Question: Ok so I used this code to make the table:
'''
CREATE TABLE Clients
(
ID int IDENTITY(1,1) PRIMARY KEY,
NAME varchar(20) NOT NULL,
BALANCE int NOT NULL,
)
'''
And it worked good for the first few times and after when i add a new record it gives it like an random id:

I dont really know what the problem is so you might tell me?
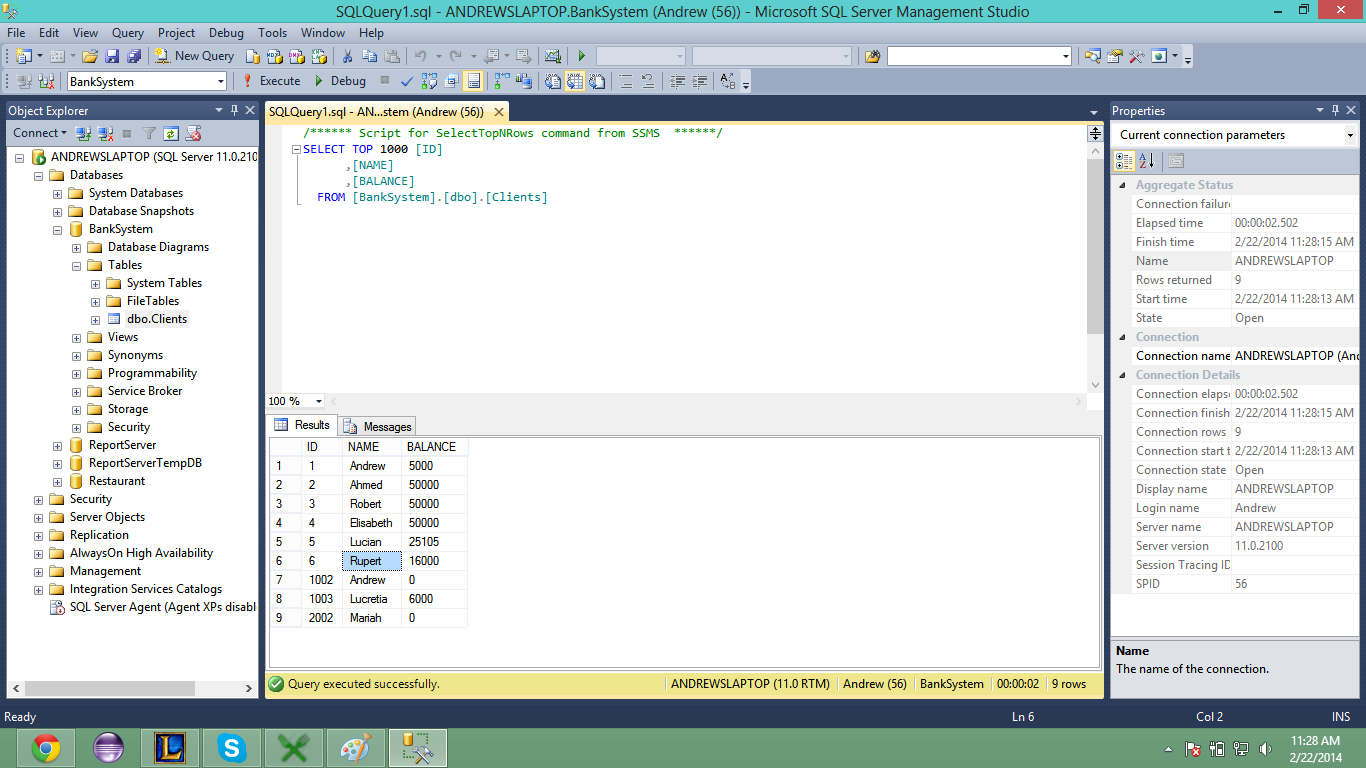
Answer: This is all perfectly normal. Microsoft added <URL> in SQL Server 2012
By default when you create a SEQUENCE you can either supply CACHE size. Caching is used to increase performance for applications that use sequence objects by minimizing the number of disk IOs that are required to generate sequence numbers.
To fix this issue, you need to make sure, you add a NO CACHE option in sequence creation / properties like this.
'''
CREATE SEQUENCE TEST_Sequence
AS INT
START WITH 1
INCREMENT BY 1
MINVALUE 0
NO MAXVALUE
NO CACHE
'''
<URL>
1. use trace flag 272 - this will cause a log record to be generated for each generated identity value. The performance of identity generation may be impacted by turning on this trace flag.
2. use a sequence generator with the NO CACHE setting (http://msdn.microsoft.com/en-us/library/ff878091.aspx)
<URL>